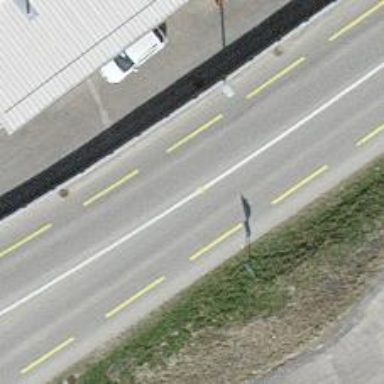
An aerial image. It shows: Secondary road with asphalt surface.